Question: I am working on a health app and I'm designing a database (MySQL), which should store symptoms and diseases and bodyparts. The app will work as follows:
1. User chooses gender, age and bodypart (front/back)
2. App shows all (common/less common) symptoms of chosen bodypart
3. User chooses symptom
4. App shows all (common/less common) diseases of chosen symptom.
5. User chooses disease
6. App shows disease information
- 'weight''symptom_disease''age''gender''age''gender'- 'chooses 'Head' -> 'Behavioral disturbances' (common)'''Depressed''''Drugs abuse''
> Note: The weight determines if a symptom/disease is common or less
common. The common symptoms/diseases are listed above the less common symptoms/diseases.

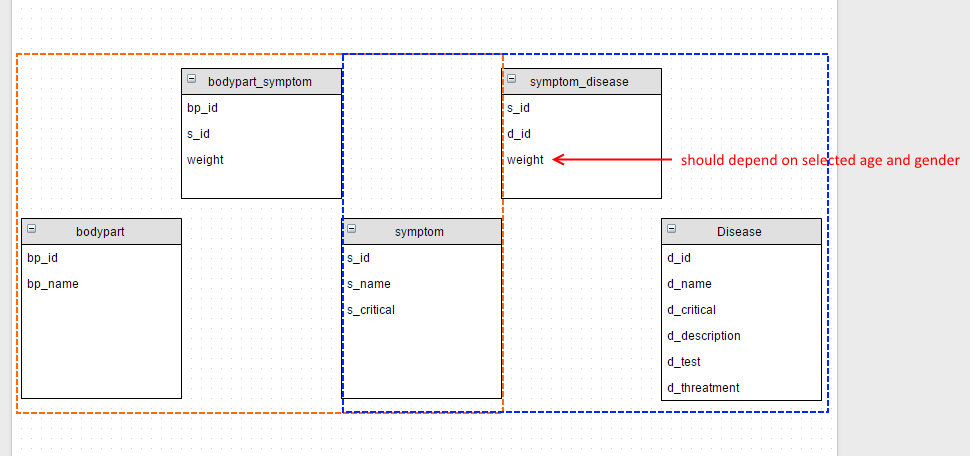
Answer: >
That is fine. A bit simplistic, but fine. That is ranking by 'weight' or 'ORDER BY weight.'
>
That tells me the result you want (which is also fine). But the data that is required to produce that result ...
- weight per disease per symptom per age, or- weight per disease per symptom per age per gender
... is . You cannot produce something from nothing.
### Concept
The whole concept is immature. (I am, of course, speaking about the party who gave you this job, not you, who is trying to implement it.) Eg. we know that:
- white people who live in sun-drenched countries suffer melanoma, etc, that the locals don't- south-east Asians who live in Western society have more diabetes and heart disease than they do in their own countries- many diseases, eg. breast cancer, have a hereditary factor
The point is, the concept is very simplistic. When that simplistic approach is thought through carefully, hopefully by medically-trained and experienced professionals, they will come up with something that is much more indicative than a 'symptom_disease.weight', which then has to be modulated up or down based on age and gender. They will come up with many factors that influence 'weight,' age and gender being just two such factors.
After the system is implemented, if not before, you are going to need:
- many more factors or categories- that must each have either a weight value or a factor value- which (a) the user chooses, and (b) influences the end result (probability of the disease)
Further, during such resolution:
- some of those factors might turn out to be a weight (another weight, at that factor level) rather than a factor- during that process, it may turn out that the 'symptom_disease.weight' is actually an intermediate result, not a stored value at the 'symptom_disease' level- that might lead to 'weight' at the 'disease' level, that is modulated by each factor.
### Result Weight
Once the data is structured and organised, obtaining resulting weight based on the user's choice of symptoms, categories, and factors is easy. It is just a single SELECT against the database.
- I would use Dynamic SQL to construct the query, and then execute it, because the alternative is to code every possible query, and select the one that is relevant to the user request.- However, for a starting point, for proof of concept, just code a few separate queries.
You don't need a function on the database side. On the code side, a function is a good idea, because it eliminates duplicate code.
### Record ID
This creature poses many problems, and guarantees a non-database. Please read <URL>. You may find the whole post useful, if not, the minimum you need is from the top, up to and including .
Likewise, prefixing the column names with a file identifier is an error. In SQL, you can qualify a column name, as and when required, with the file name. Instead of 's_name' and 'bp_name':
'''
SELECT symptom.name,
bodypart.name,
...
'''
## Data Model
The most important issue at this early stage, is to provide a database that is easy to extend, as per those expected changes, which means, pure Relational and adherence to Standards. You must place all data; rules about data; everything that relates to data, in the database (not in code).
<URL>
In any case, right now, given what you have described, and considering my explanation above, we have two options. I have provided a separate data model for each.
### 1 Modulated Weight
Your client provides a weight per disease per symptom only, plus factors per age, gender, etc.
- The factors will be used to modulate the weight. - Notice, the age Key is an age range, eg. 1-18; 19-25; 26-35; 35-55; etc.- Factor is a REAL between 0 and some reasonable maximum (eg. 100). Eg. 1.0 for age means the weight is unchanged with age; 0.5 means the weight is halved with age; 2.0 means the weight is doubled with age; etc.- The vectors or Dimensions are across the top. As and when new factors are identified (eg. Ethnicity), you can add another factor (Dimension), in the same way that age and gender have been added.
### 2 Specific Weight
Your client provides a specific weight per disease per symptom per age per gender, etc. There are no factors.
### Discussion
In both models, when tables are added as and when new factors are identified, the core (five tables, top centre) do not change. However, in the second model, I have differentiated age and gender on this basis:
1. Gender is modelled as a definitive, a Dimension, and thus I have worked it through the core tables, as the Relational Key. Relational Keys are important for navigation (as in reducing it) and providing great power. Here in addition to that, I am saying gender is definitive. The corollary is, you do not want definitive factors to be excluded from the Key of the core tables, because it will reduce navigation ability and speed.
2. Age is modelled as an additional Dimension, that can be added easily, after the core tables are stable, as an when new factors are identified.
One is not better than the other. The point I am making here is, and this applies to both models, but it is more visible in the Specific Weight model, the Dimensions that comprise the core tables need to be thought out carefully. Not because anything that you work into the Relational Keys are more difficult to change (and has an impact of existing code), but the other way around, that what is genuinely a definitive part of the core tables, that forms the core 'symptom::disease' indicator, is stable. It must be determined and modelled early.
- Eg. I don't understand why you have 'symptom' as being a child of 'bodypart', I can imagine 'symptoms' that are not specific to a 'bodypart', but I will leave that as is for now. - The ugly-as-sin fix without changing the structure is to have a special 'bodypart' indicating the whole body. - Rather than { Head/Behavioural/...}, think about categories for 'symptom' categories such as { Physical | Mental | Behaviour }. Or Behaviour { Smoking | Alcohol } may be a separate dimension that contributes to disease.- Eg. I can imagine 'symptoms' that are specifically male or female only. I have modelled gender two ways, so that you can evaluate the difference, and the impact:- Divorced and isolated in 1 Modulated Weight- As a classifier (and therefore Identifier) of 'bodypart, symptom,'and 'disease' in 2 Specific Weight).
The point of all that is:
1. The definitive factors need to be exposed; evaluated; determined, early, such that the core tables are stable.
2. All factors that are relevant to disease diagnosis must be identified and implemented. Not merely Age and Gender, but Ethnicity; Hereditary diseases; Behaviour; Location; etc.
Please feel free to comment, ask questions, etc.